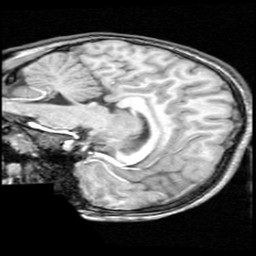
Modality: T1w
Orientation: sagittal
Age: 11
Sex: female
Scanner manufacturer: ge
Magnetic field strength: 1.5 T
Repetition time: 0.03333 s
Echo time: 0.008 s